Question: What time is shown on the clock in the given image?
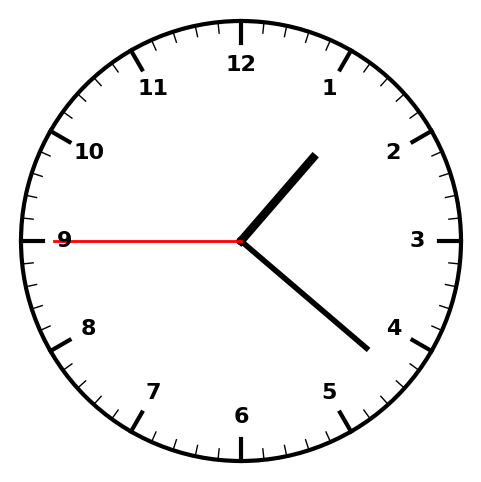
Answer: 01:21:45